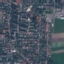
Land use / land cover class: Residential